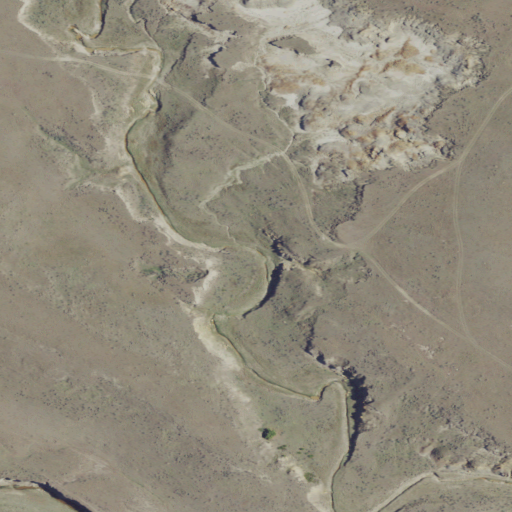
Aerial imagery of valley in Montana named Thompson Coulee containing grassland and shrub